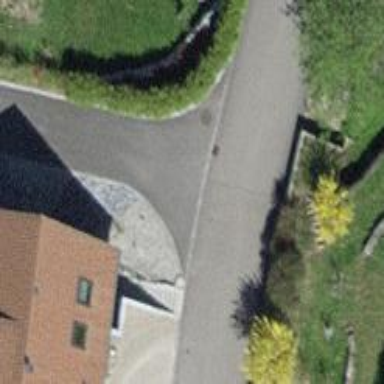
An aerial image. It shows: Residential road with asphalt surface and no sidewalk.